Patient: sex M, age 75
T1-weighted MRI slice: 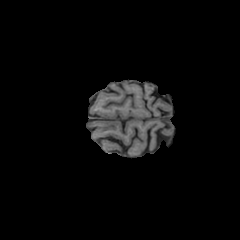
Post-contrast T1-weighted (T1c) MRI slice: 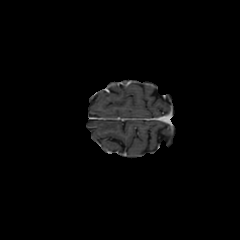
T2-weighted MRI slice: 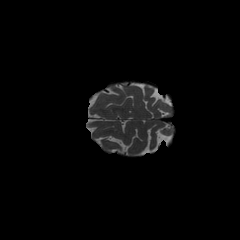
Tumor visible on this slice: no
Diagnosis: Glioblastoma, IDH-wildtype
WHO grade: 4